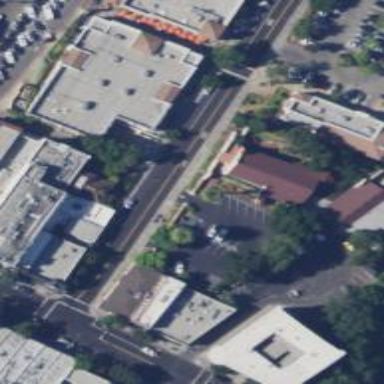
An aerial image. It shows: Asphalt parking space.